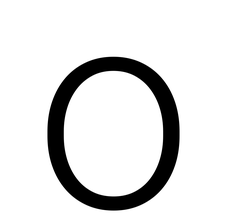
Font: Roboto_Light